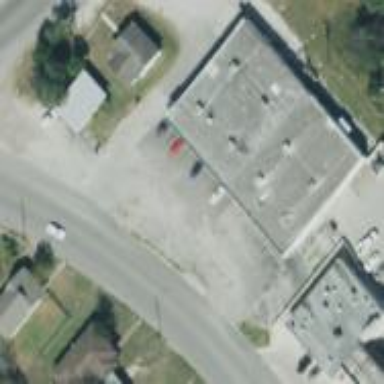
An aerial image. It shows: Commercial building.